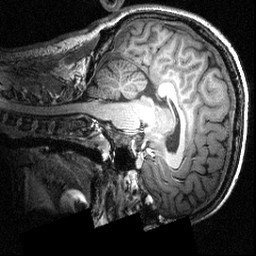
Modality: T1w
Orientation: sagittal
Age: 24
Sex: male
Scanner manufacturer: siemens
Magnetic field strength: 3.951 T
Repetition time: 1.5 s
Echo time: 0.00335 s